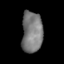
Tissue: skin
Cell type: Epithelial cells
Senescence score: 0.8931
Nuclear area (px): 839
Mean DAPI intensity: 121.666